Question: There probably is an obvious solution to this, but I'm a bit naive with plotting. I'd like to have 'point_shape' and 'point_fill' defined manually to indicate e.g. gender groups. How would I go about doing this?
In other words, I'd like to see e.g. green squares for females and blue triangles for non-females (as an arbitrary example). (A commenter mentioned that there are no points on the plot, but there are when using the current development version of ggridges.)
'''
# Simulate data:
df <- data.frame(female = factor(sample(0:1, size = 500, replace = TRUE)),
intervention = factor(sample(0:1, size = 500, replace = TRUE))) %>%
dplyr::mutate(value = ifelse(female == "1", runif(n = 500, min = 0, max = 100),
rnorm(n = 500, mean = 50, sd = 20)))
# Draw plot:
df %>%
ggplot2::ggplot(aes(y = intervention)) +
ggridges::geom_density_ridges2(aes(x = value,
colour = "black",
fill = female),
scale = .7,
alpha = 0.6,
size = 0.25,
jittered_points = TRUE,
point_shape = 21,
point_size = 0.85,
point_fill = "black")
'''

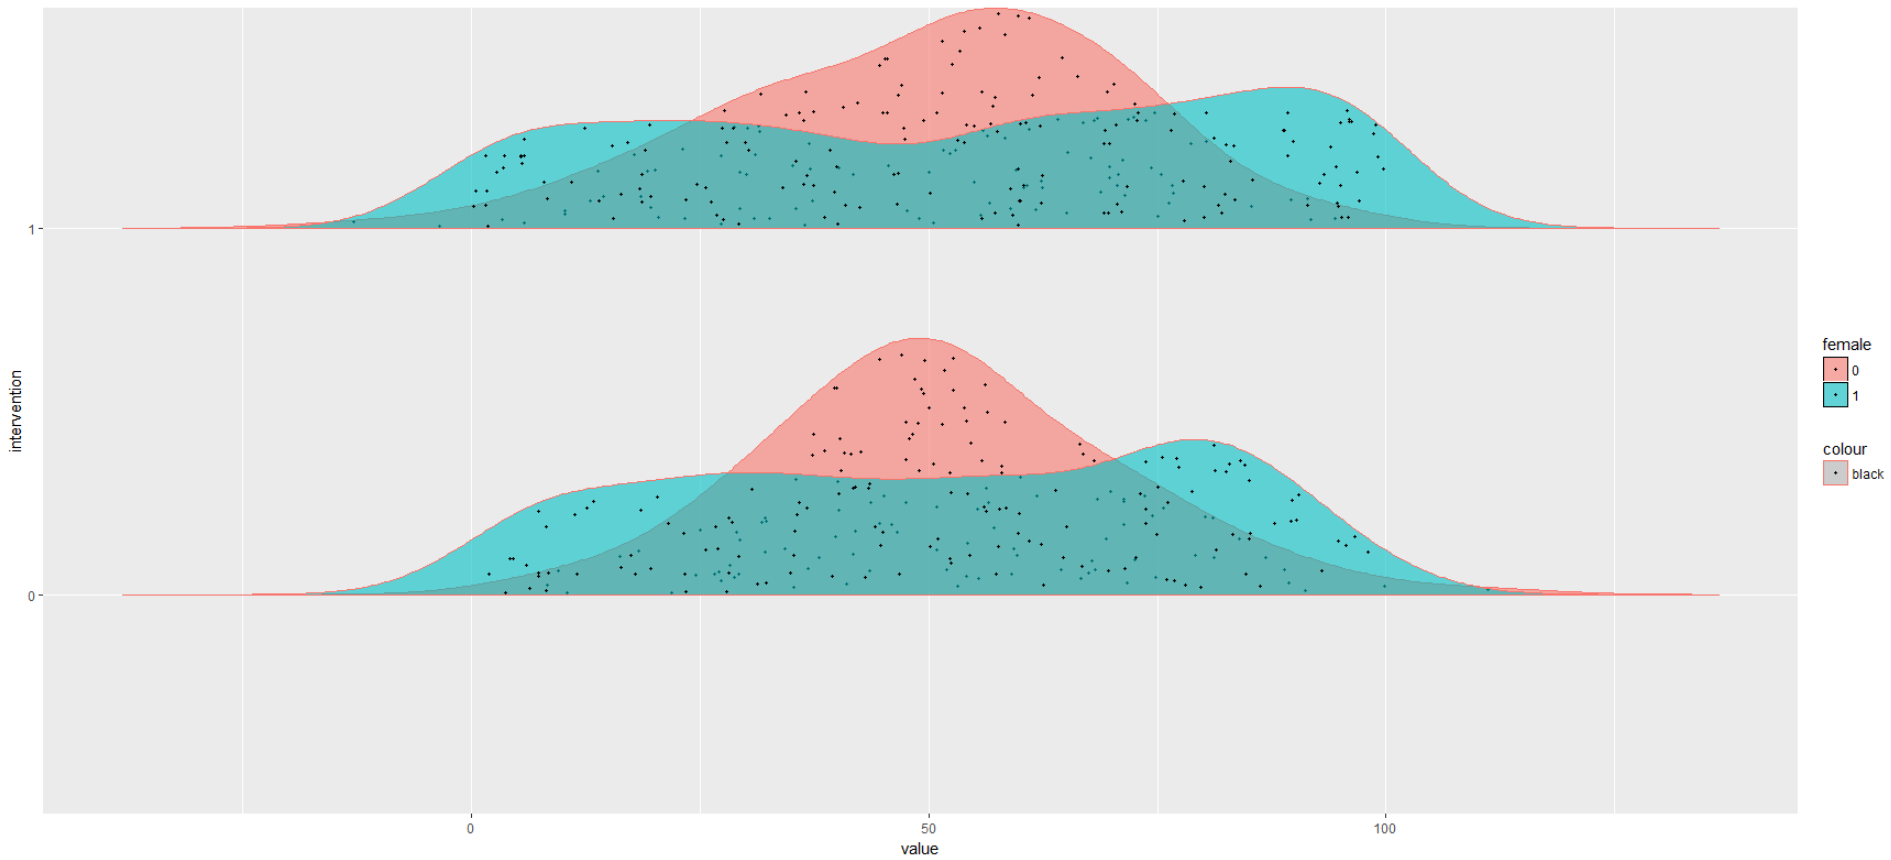
Answer: Package author here. What's going on is the following: In the general case, you want to be able to style point color, size, etc. independently from line color, size, etc. However, standard ggplot can't do this. It has only one 'color' aesthetic, for example, that is applied to all points and lines.
To work around this issue I created new aesthetics 'point_color', 'point_size', 'point_shape', etc. that apply specifically to points. You can map data onto them as you normally would. However, ggplot then doesn't have a way to create scales for them, and therefore I created 'scale_discrete_manual()' (and a few other scales) that you can use to define appropriate scales.
Putting all of this together, you arrive at something like this:
'''
# Draw plot:
df %>%
ggplot2::ggplot(aes(y = intervention)) +
ggridges::geom_density_ridges2(aes(x = value,
point_color = female,
point_fill = female,
point_shape = female,
fill = female),
scale = .7,
alpha = 0.6,
size = 0.25,
jittered_points = TRUE,
point_size = 0.85) +
ggplot2::scale_fill_manual(values = c("#A0FFA0", "#A0A0FF")) +
ggridges::scale_discrete_manual(aesthetics = "point_color", values = c("#00BF00", "#0000BF")) +
ggridges::scale_discrete_manual(aesthetics = "point_fill", values = c("#80FF80", "#8080FF")) +
ggridges::scale_discrete_manual(aesthetics = "point_shape", values = c(22, 24))
'''
<URL>